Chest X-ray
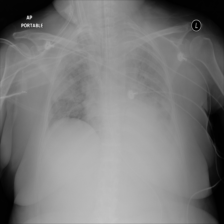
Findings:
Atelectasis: negative
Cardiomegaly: negative
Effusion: negative
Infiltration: negative
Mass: negative
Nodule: negative
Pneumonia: negative
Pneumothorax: negative
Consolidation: negative
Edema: negative
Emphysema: negative
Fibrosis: negative
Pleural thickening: negative
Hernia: negative